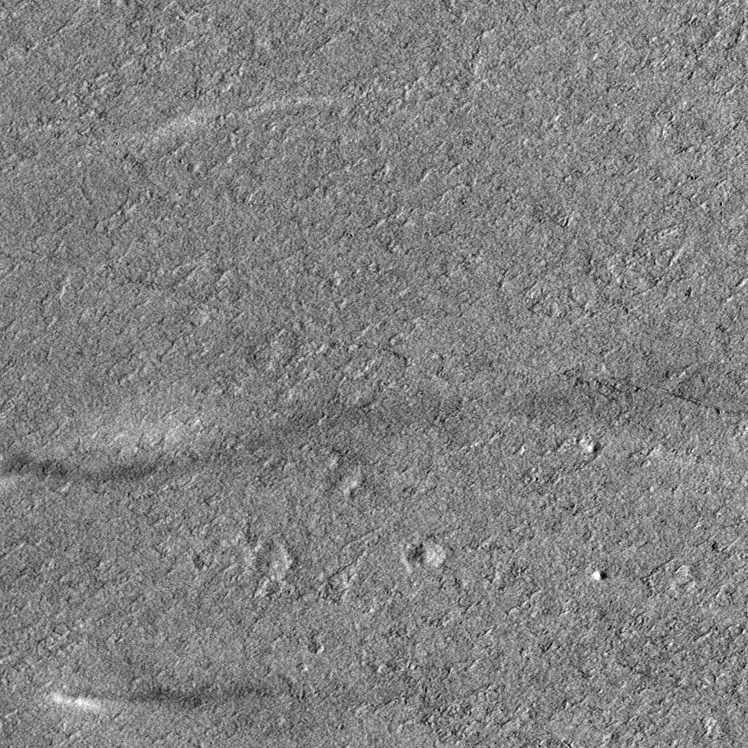
Label: dustdevil